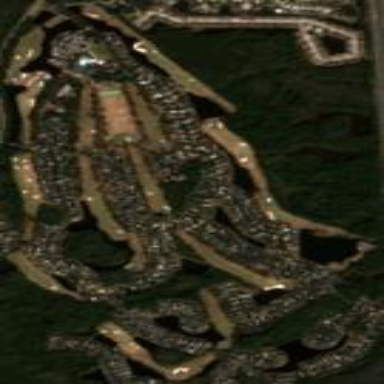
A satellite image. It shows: Golf course.